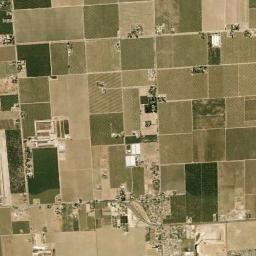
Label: rectangular_farmland